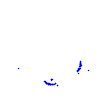
Particle: kaon